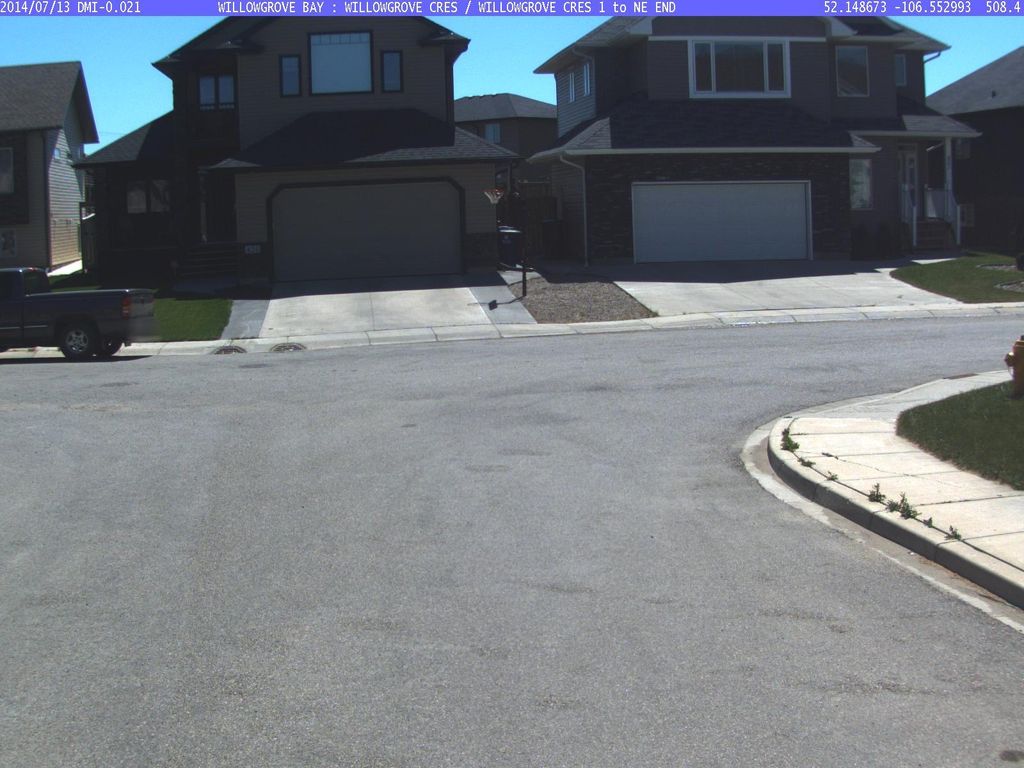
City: saskatoon